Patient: sex M, age 43
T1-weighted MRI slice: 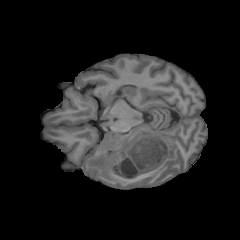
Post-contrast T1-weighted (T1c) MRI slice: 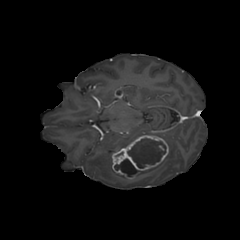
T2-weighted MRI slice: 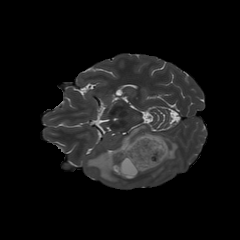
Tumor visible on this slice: yes
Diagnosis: Glioblastoma, IDH-wildtype
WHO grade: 4